高一 · 解析几何
已知 $0<a<1$, 函数 $y=a^{x}$ 与 $y=\log _{a}(-x)$ 的图象可能是 ( )

A

B

C

D
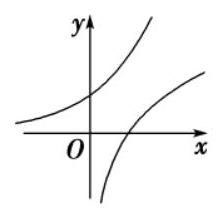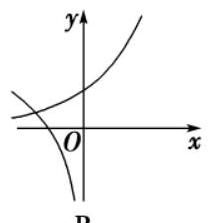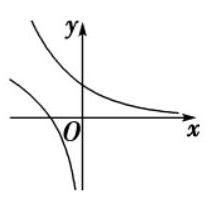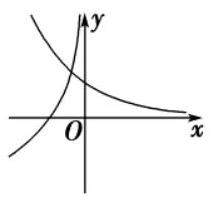

A

B

C

D
答案: D
解析: 函数 $y=a^{x}$ 与 $y=\log _{a} x$ 互为反函数, 其图象关于直线 $y=x$ 对称, $y=\log _{a}(-x)$ 与 $y=\log _{a} x$ 的
图象关于 $y$ 轴对称, 又 $0<a<1$, 根据函数的单调性即可得 D 正确. 故选 D.